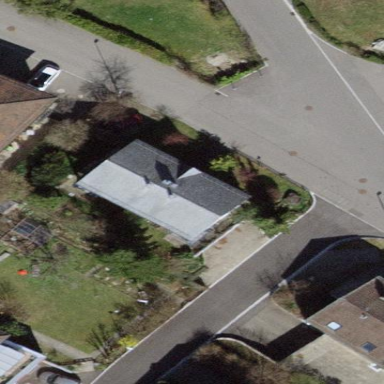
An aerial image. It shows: Semidetached house with gabled roof.